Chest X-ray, PA view. Patient: 76 years old, sex M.
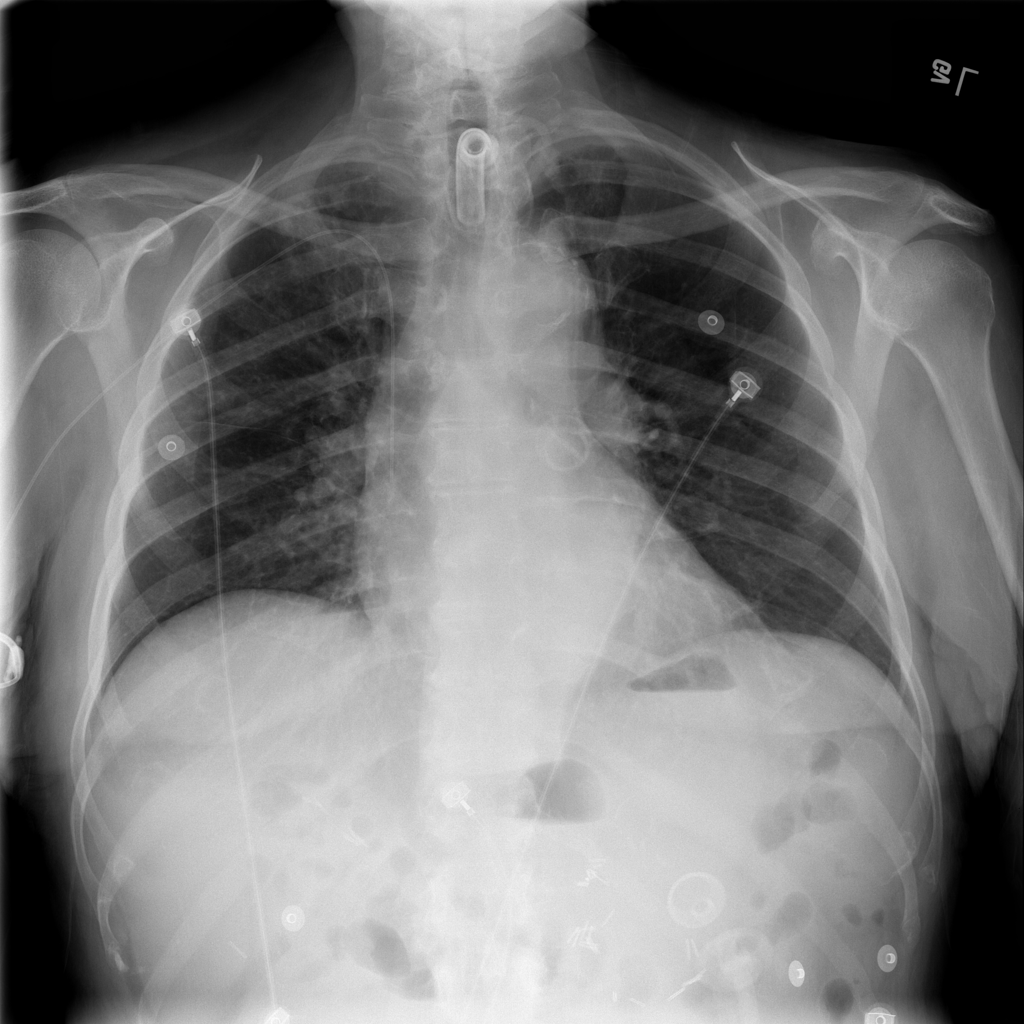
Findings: No Finding